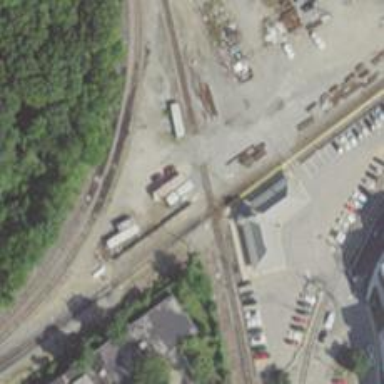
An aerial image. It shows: Junction on the railway.